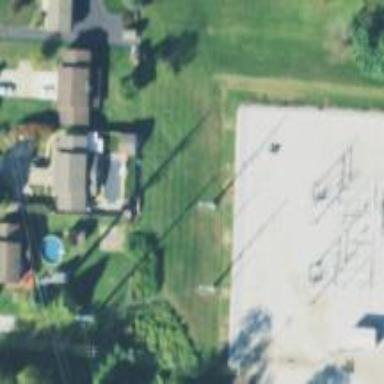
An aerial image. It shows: Power pole.